Field crop: tomato
Growth stage: 2
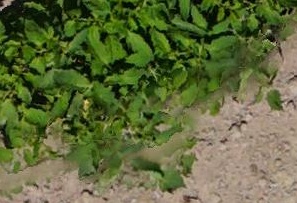
Species: tomato